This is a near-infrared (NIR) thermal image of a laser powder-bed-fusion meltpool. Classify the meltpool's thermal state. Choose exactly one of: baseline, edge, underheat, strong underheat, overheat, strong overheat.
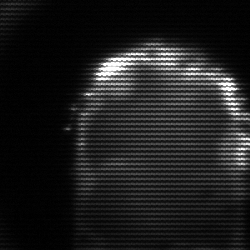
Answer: baseline